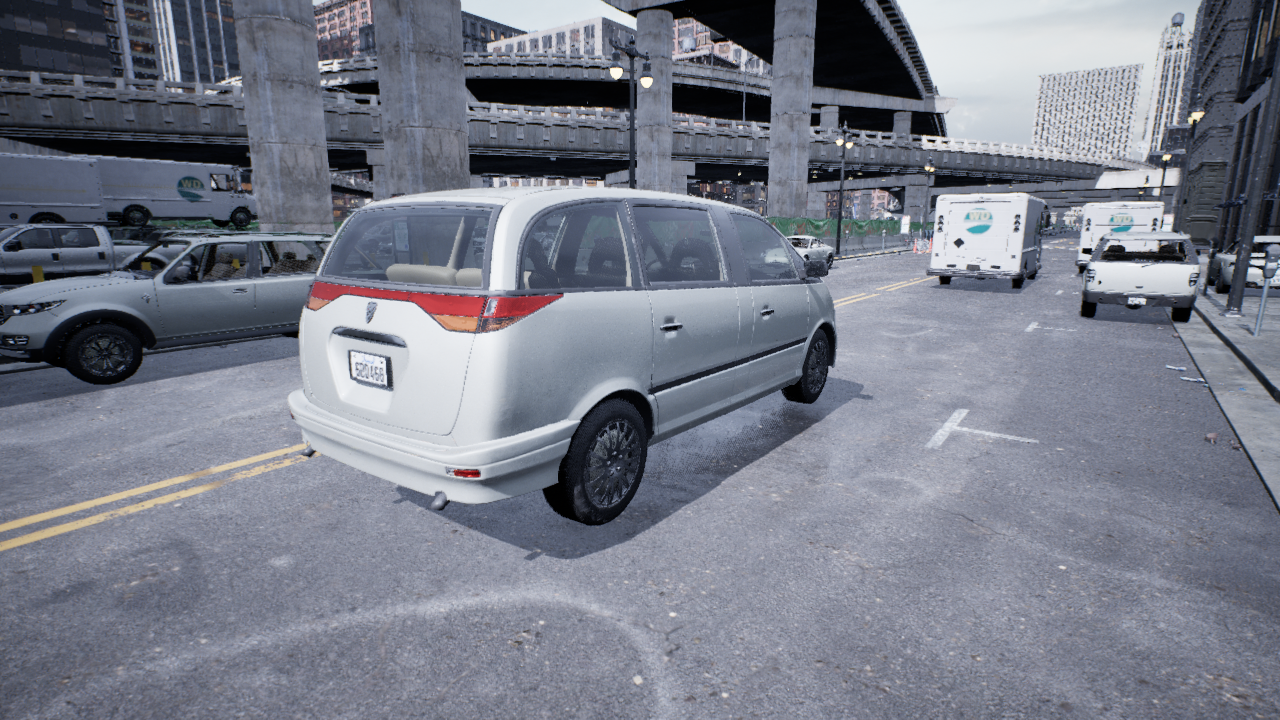
Venue: downtown
Lighting: overcast
Vehicle rig: minivan